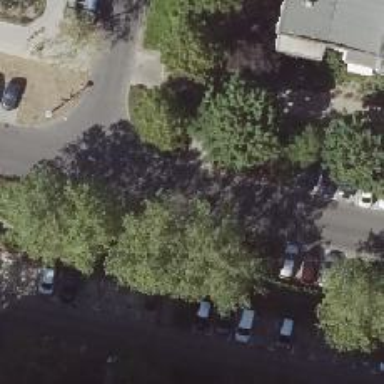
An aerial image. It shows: Residential road with separate asphalt sidewalk.